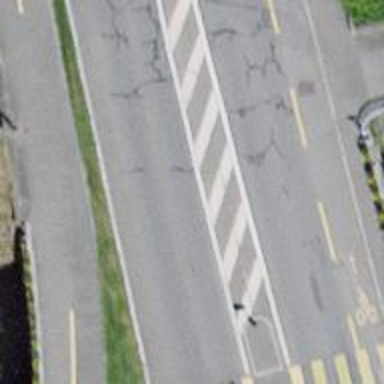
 featuring designated cycle lane on the left."